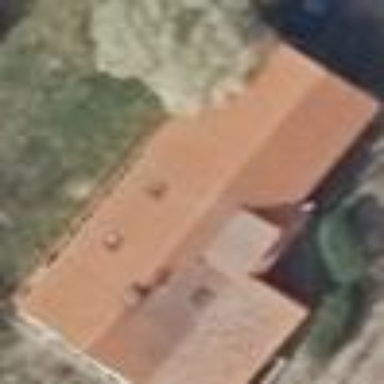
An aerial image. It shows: Building with gabled roof. The roof orientation is along the building's structure.